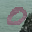
Label: 0